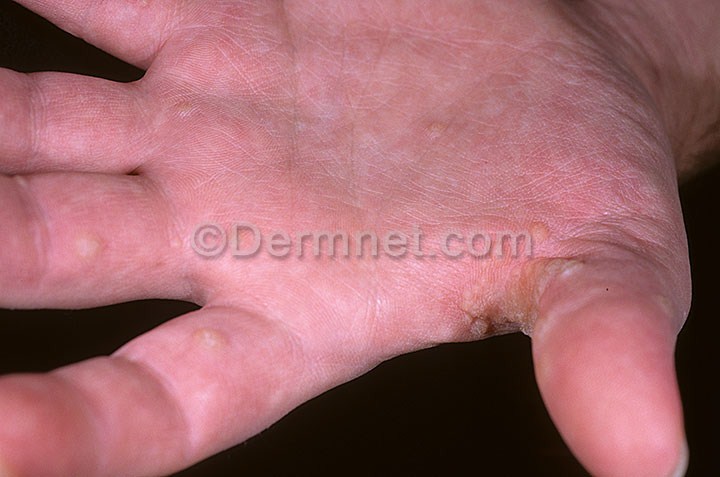
Disease: Eczema Photos